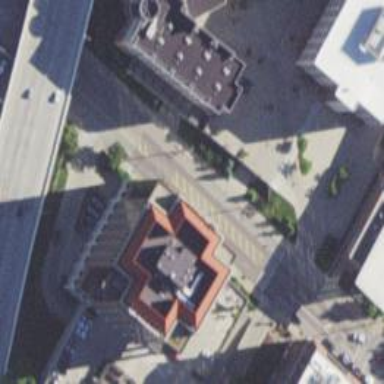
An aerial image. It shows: Office building.